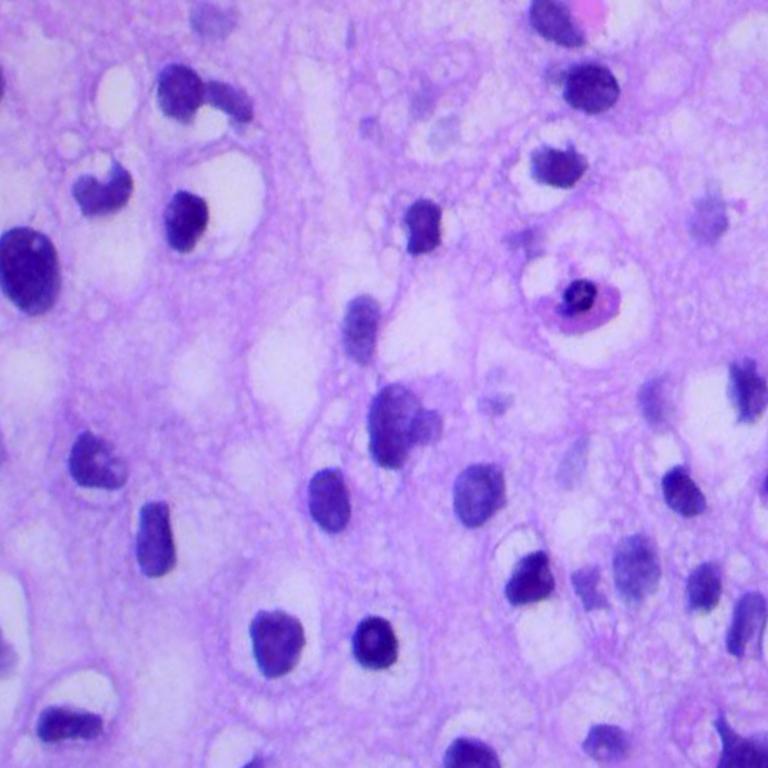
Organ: lung
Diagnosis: squamous carcinomas